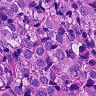
Metastatic tissue present: yes